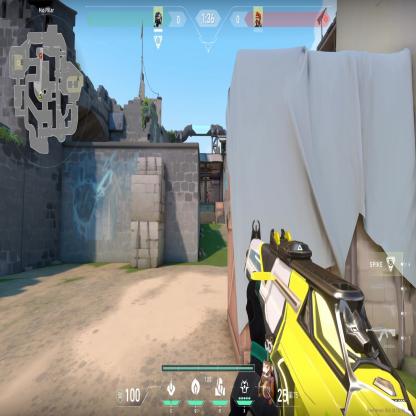
Label: enemy